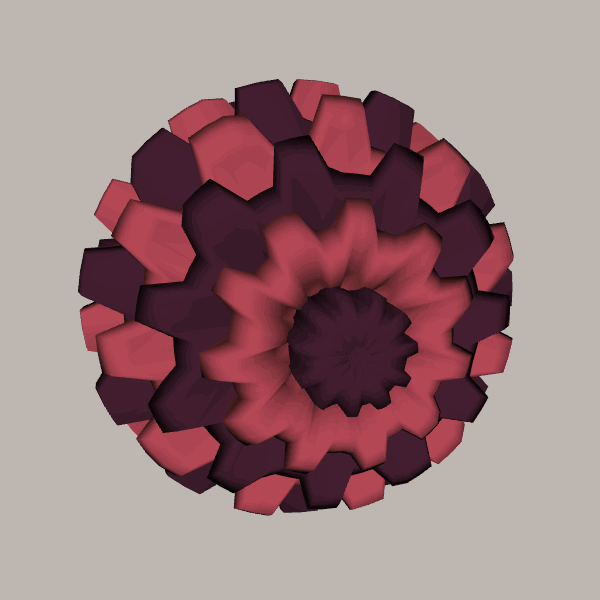
Background: light